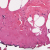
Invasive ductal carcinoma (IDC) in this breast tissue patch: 1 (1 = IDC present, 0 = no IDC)